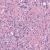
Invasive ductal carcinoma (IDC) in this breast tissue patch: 1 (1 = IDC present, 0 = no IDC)